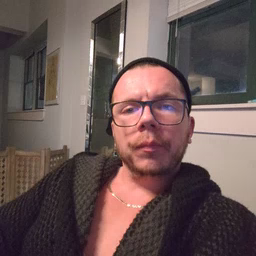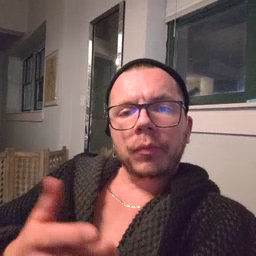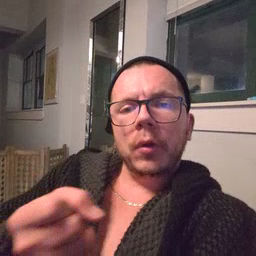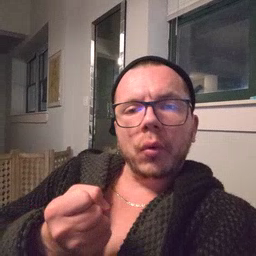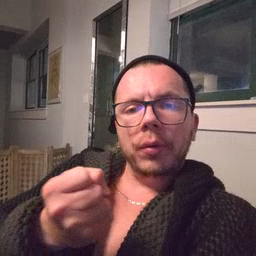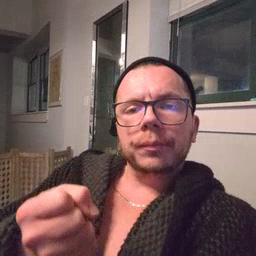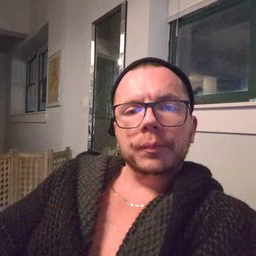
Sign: drawer